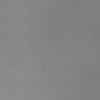
Label: dusty